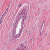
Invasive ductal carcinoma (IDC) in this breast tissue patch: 1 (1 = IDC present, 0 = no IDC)